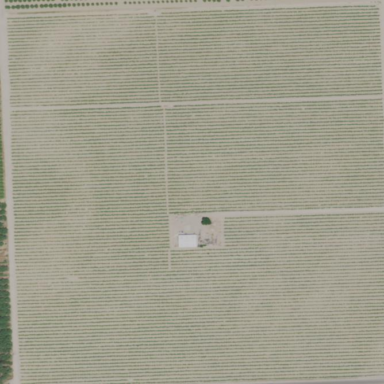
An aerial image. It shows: Vineyard growing grapes.